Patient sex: M
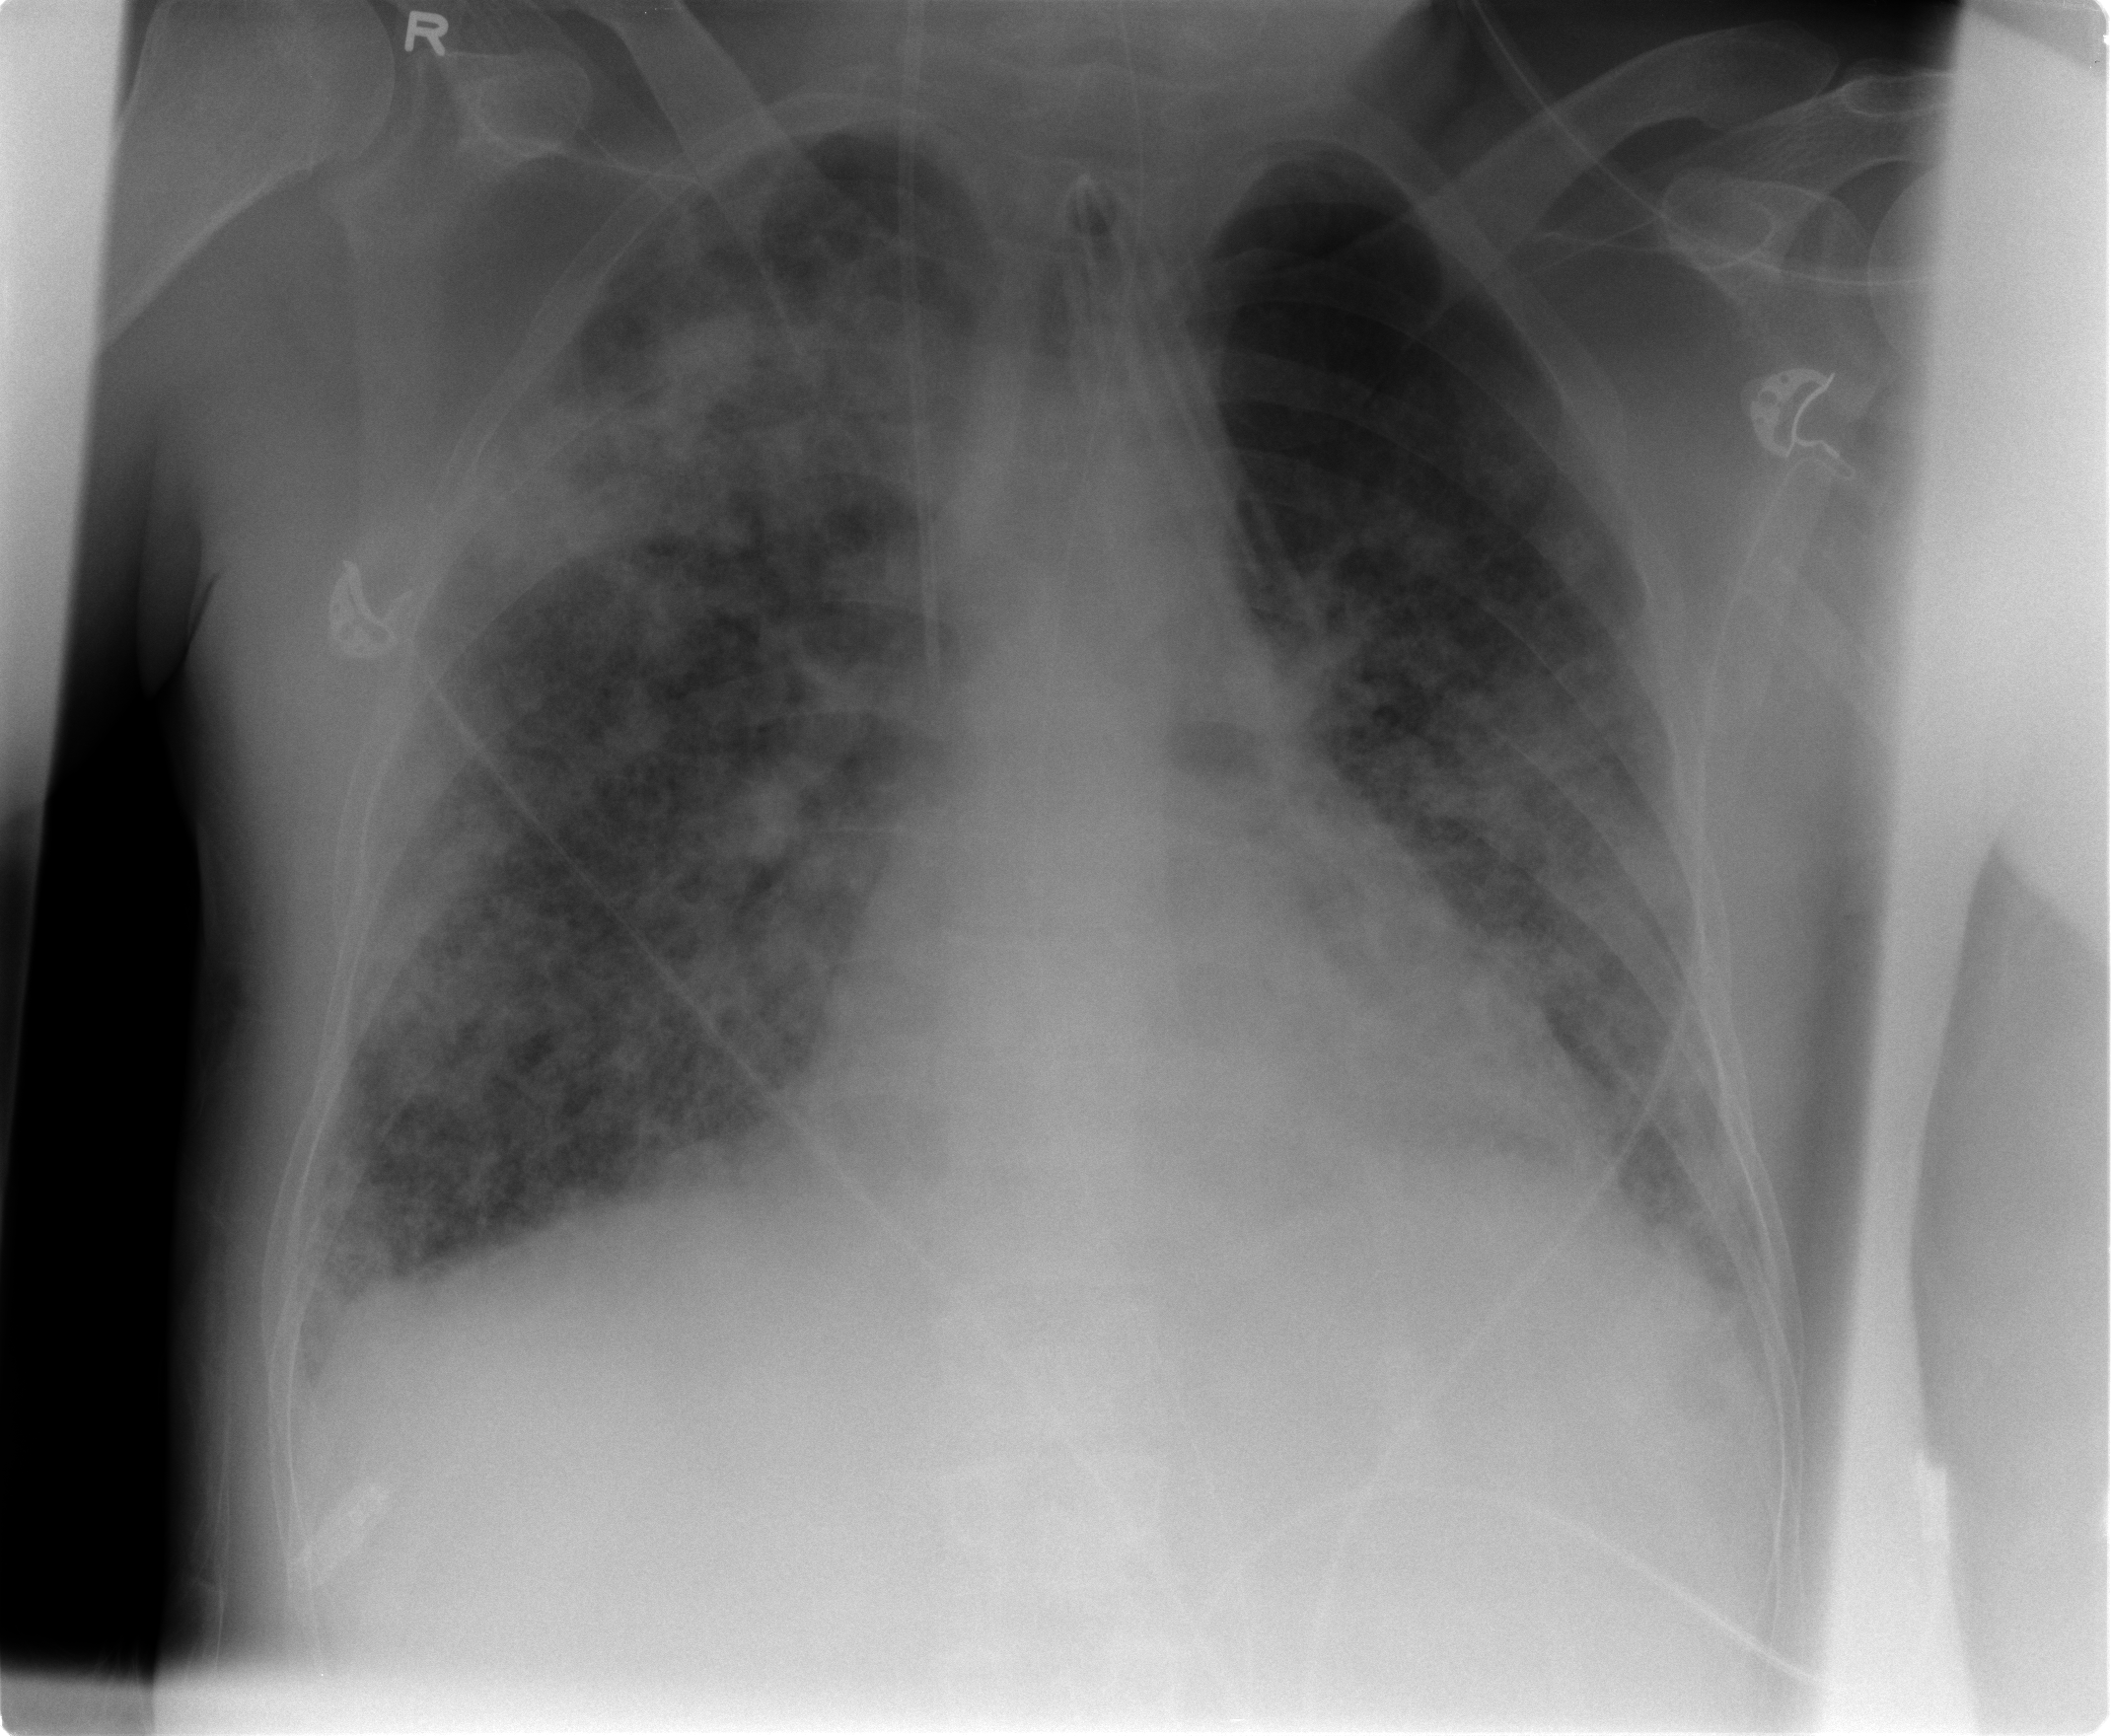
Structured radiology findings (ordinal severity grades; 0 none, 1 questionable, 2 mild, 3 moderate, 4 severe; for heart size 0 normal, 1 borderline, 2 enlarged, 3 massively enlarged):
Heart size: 1
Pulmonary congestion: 2
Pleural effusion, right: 1
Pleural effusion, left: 1
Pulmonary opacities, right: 3
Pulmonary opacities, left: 3
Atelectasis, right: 2
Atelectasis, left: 2